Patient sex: F
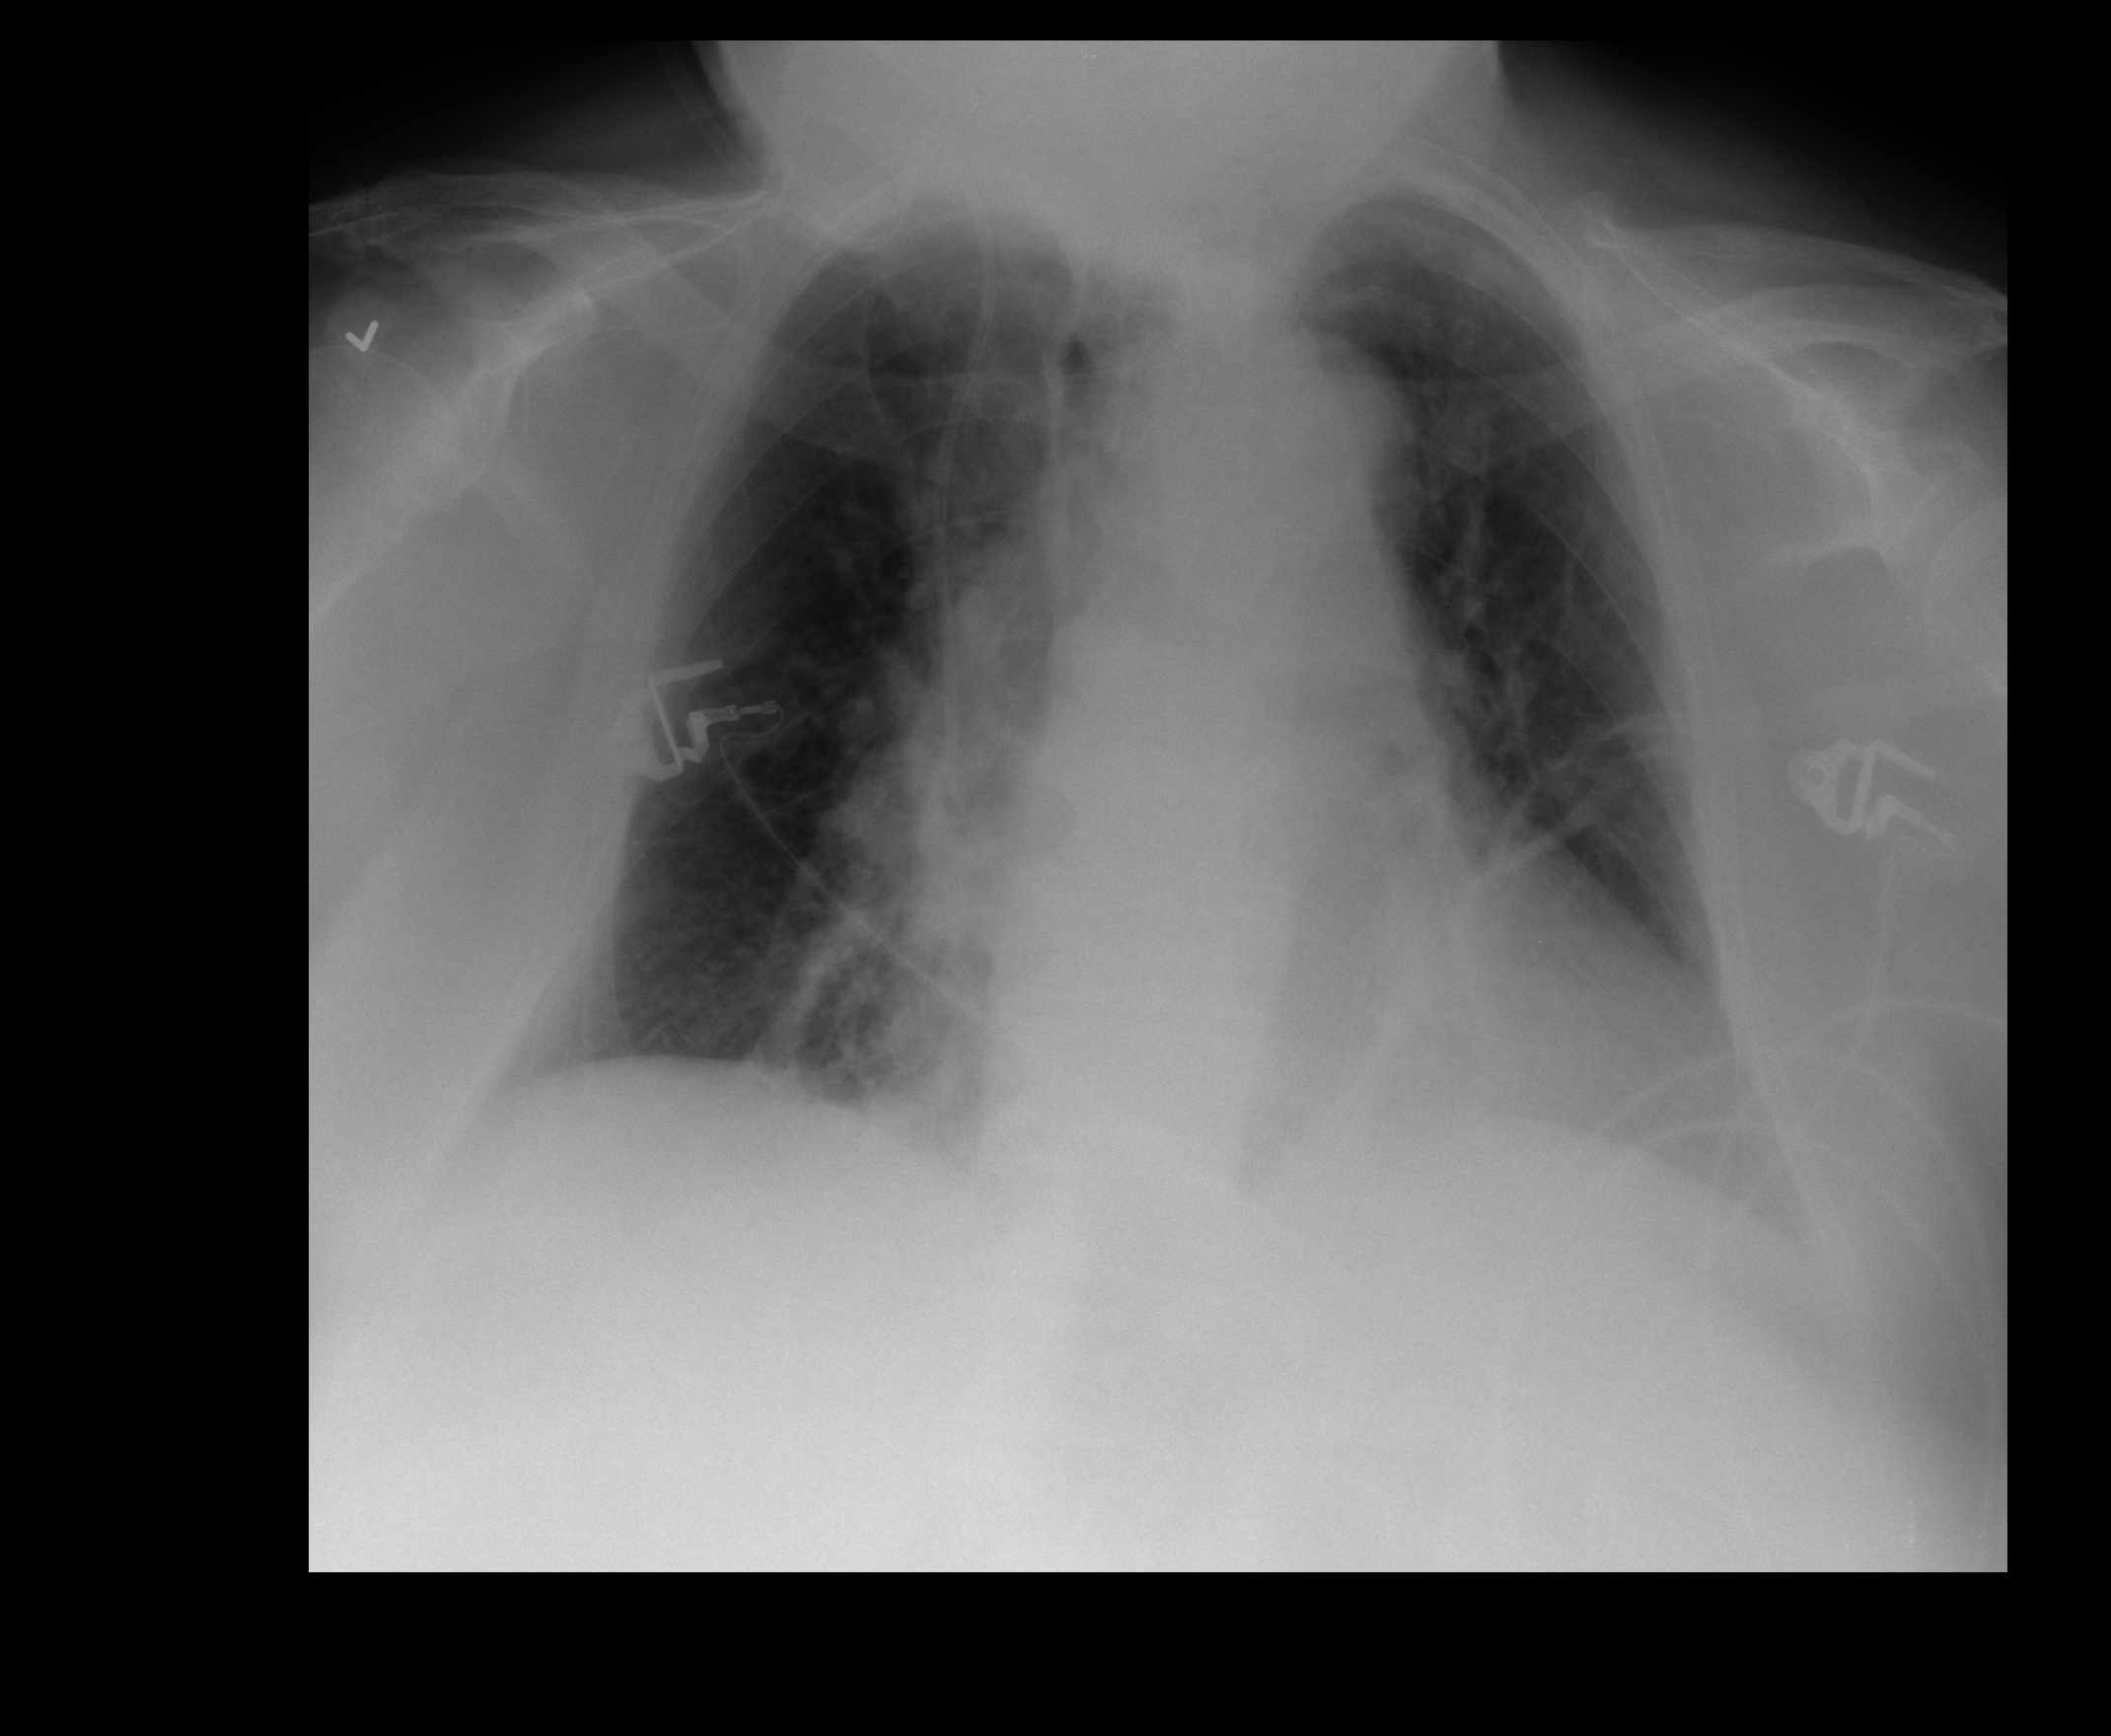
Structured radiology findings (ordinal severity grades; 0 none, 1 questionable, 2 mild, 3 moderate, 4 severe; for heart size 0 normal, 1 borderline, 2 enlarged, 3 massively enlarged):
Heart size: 2
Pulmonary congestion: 1
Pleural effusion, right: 0
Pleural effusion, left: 0
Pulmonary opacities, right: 0
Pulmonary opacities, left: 0
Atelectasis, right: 1
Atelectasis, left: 2